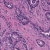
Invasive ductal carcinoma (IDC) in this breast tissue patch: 1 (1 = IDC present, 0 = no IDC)